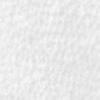
Label: no_change